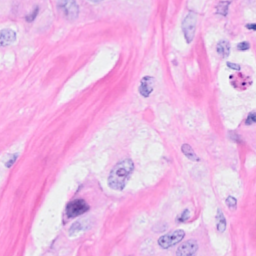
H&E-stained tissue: Breast